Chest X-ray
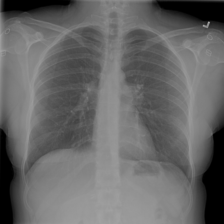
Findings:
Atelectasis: negative
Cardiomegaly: negative
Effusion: negative
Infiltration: negative
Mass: negative
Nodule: negative
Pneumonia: negative
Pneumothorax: negative
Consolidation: negative
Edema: negative
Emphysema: negative
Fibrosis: negative
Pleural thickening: negative
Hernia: negative